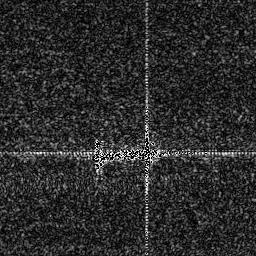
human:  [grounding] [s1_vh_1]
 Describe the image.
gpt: In the satellite image, there is  <ref>1 medium ship </ref> <box>[[33, 55, 61, 64, 0]]</box> located at center.